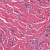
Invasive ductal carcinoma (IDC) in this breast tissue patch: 1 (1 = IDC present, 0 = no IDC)